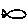
Label: fish